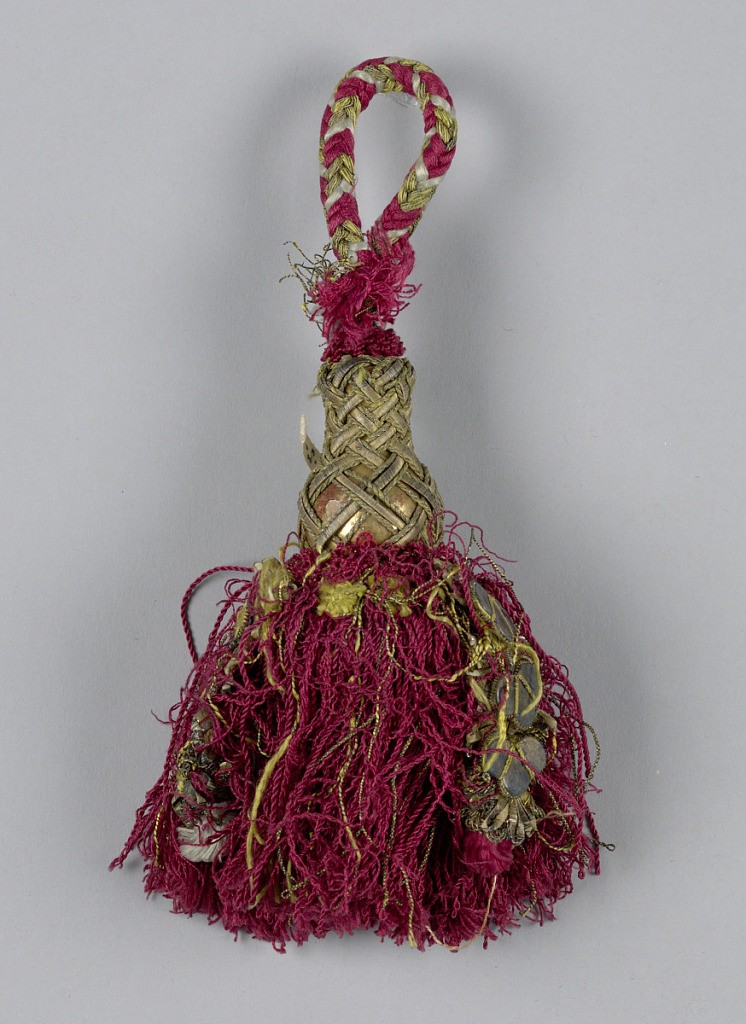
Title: Tassel
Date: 18th century
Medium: silk, metal thread, copper discs, wooden core
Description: Skirt of red silk threads with four ornamental strings. Head is turned in a vase shapes, painted gold and partly covered by gilt braid in woven design. Loop of woven braid in silk and metal threads.